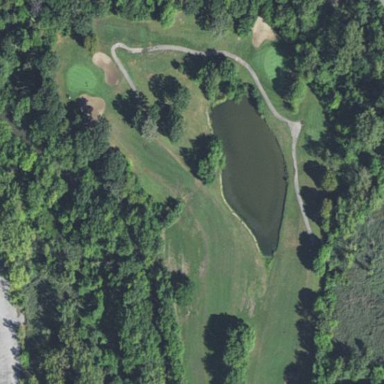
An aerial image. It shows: Well-maintained grassy area designated as golf fairway. It is part of golf sport facility.